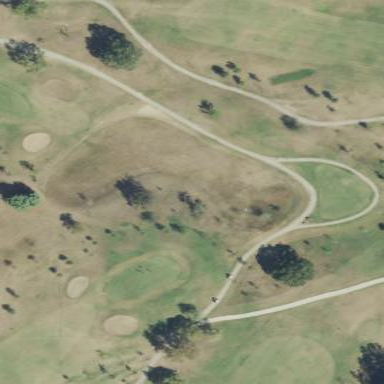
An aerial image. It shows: Water hazard on golf course.